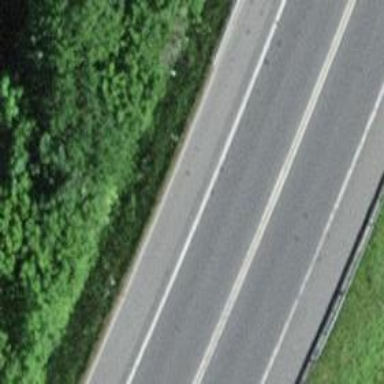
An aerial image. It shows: Trunk highway.